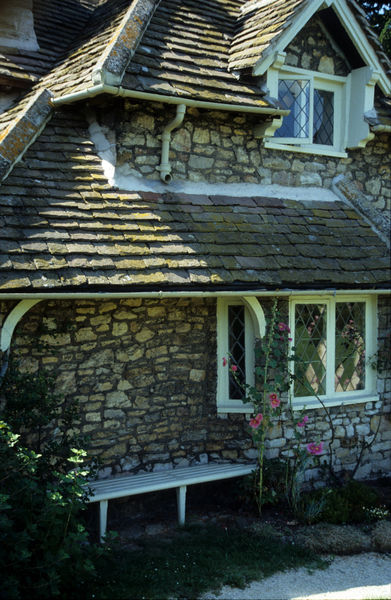
Titel: Model village, Sitzbereich vor einem Cottage
Künstler: John Nash
Standort: Bristol
Institution: Blaise Hamlet
Schlagwörter: baum, felsen, gestein, schatten, weiß, grün, ocker, ausschnitt, blume, blumen, braun, fenster, glas, grau, licht, schwarz, strasse, tür, dach, gebäude, gras, haus, rasen, rose, rosen, rot, weg, wiese, alt, architektur, rahmen, stein, steine, erde, natur, strauch, busch, gebüsch, gitter, hütte, pfad, sonne, boden, pflanzen, england, front, landleben, garten, ranken, farbig, rahmung, bogen, fassade, schiffer, dächer, giebel, mauer, ziegel, hecke, backstein, steinmauer, idylle, bank, romantik, häuschen, vorsprung, detail, foto, fotografie, photographie, pink, flechten, eingang, erker, fugen, nische, detailliebe, fensterrahmen, kiesel, idyll, dachfenster, mauerwerk, regenrinne, moos, bleiglas, älter, photo, sims, schiefer, landhaus, mansarddach, mansarde, beet, blumenbeet, schräge, gaube, regenrohr, holzfenster, konsole, kate, kitsch, vordach, butzenscheiben, sitzbank, blech, bruchstein, van de velde, rinne, schindeln, steinhaus, moss, schindel, schindeldach, dachrinne, vergangenheit, rohr, sitzplatz, pultdach, satteldach, blei, ziegelstein, naturstein, bruchsteine, kiesweg, fallrohr, dachschindeln, röhre, abfluss, cottage, feierabend, butzen, hausbank, flusssteine, schieferdach, wildrose, feldstein, kunststoff, verwinkelt, schnappschuss, naturnähe, bleiverglasung, lebensstil, zinkblech, malve, gebäudeteil, kleinheit, gieben, weimar, auslucht, dackfenster, diagonalgitter, edülle, falzziegel, flechhten, gaub, getrepptes dach, häuslichkeit, kletterrosen, niedrigkeit, ornamentglas, pfalzziegel, steinziegel, stockrosen, verwendungszweck, volsey, zyklopenmauerwerk, bruchsteinmauer, umekate, haus und garten, haus aaus bruchsteinen und schiefer, stockrose, kieel